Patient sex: F
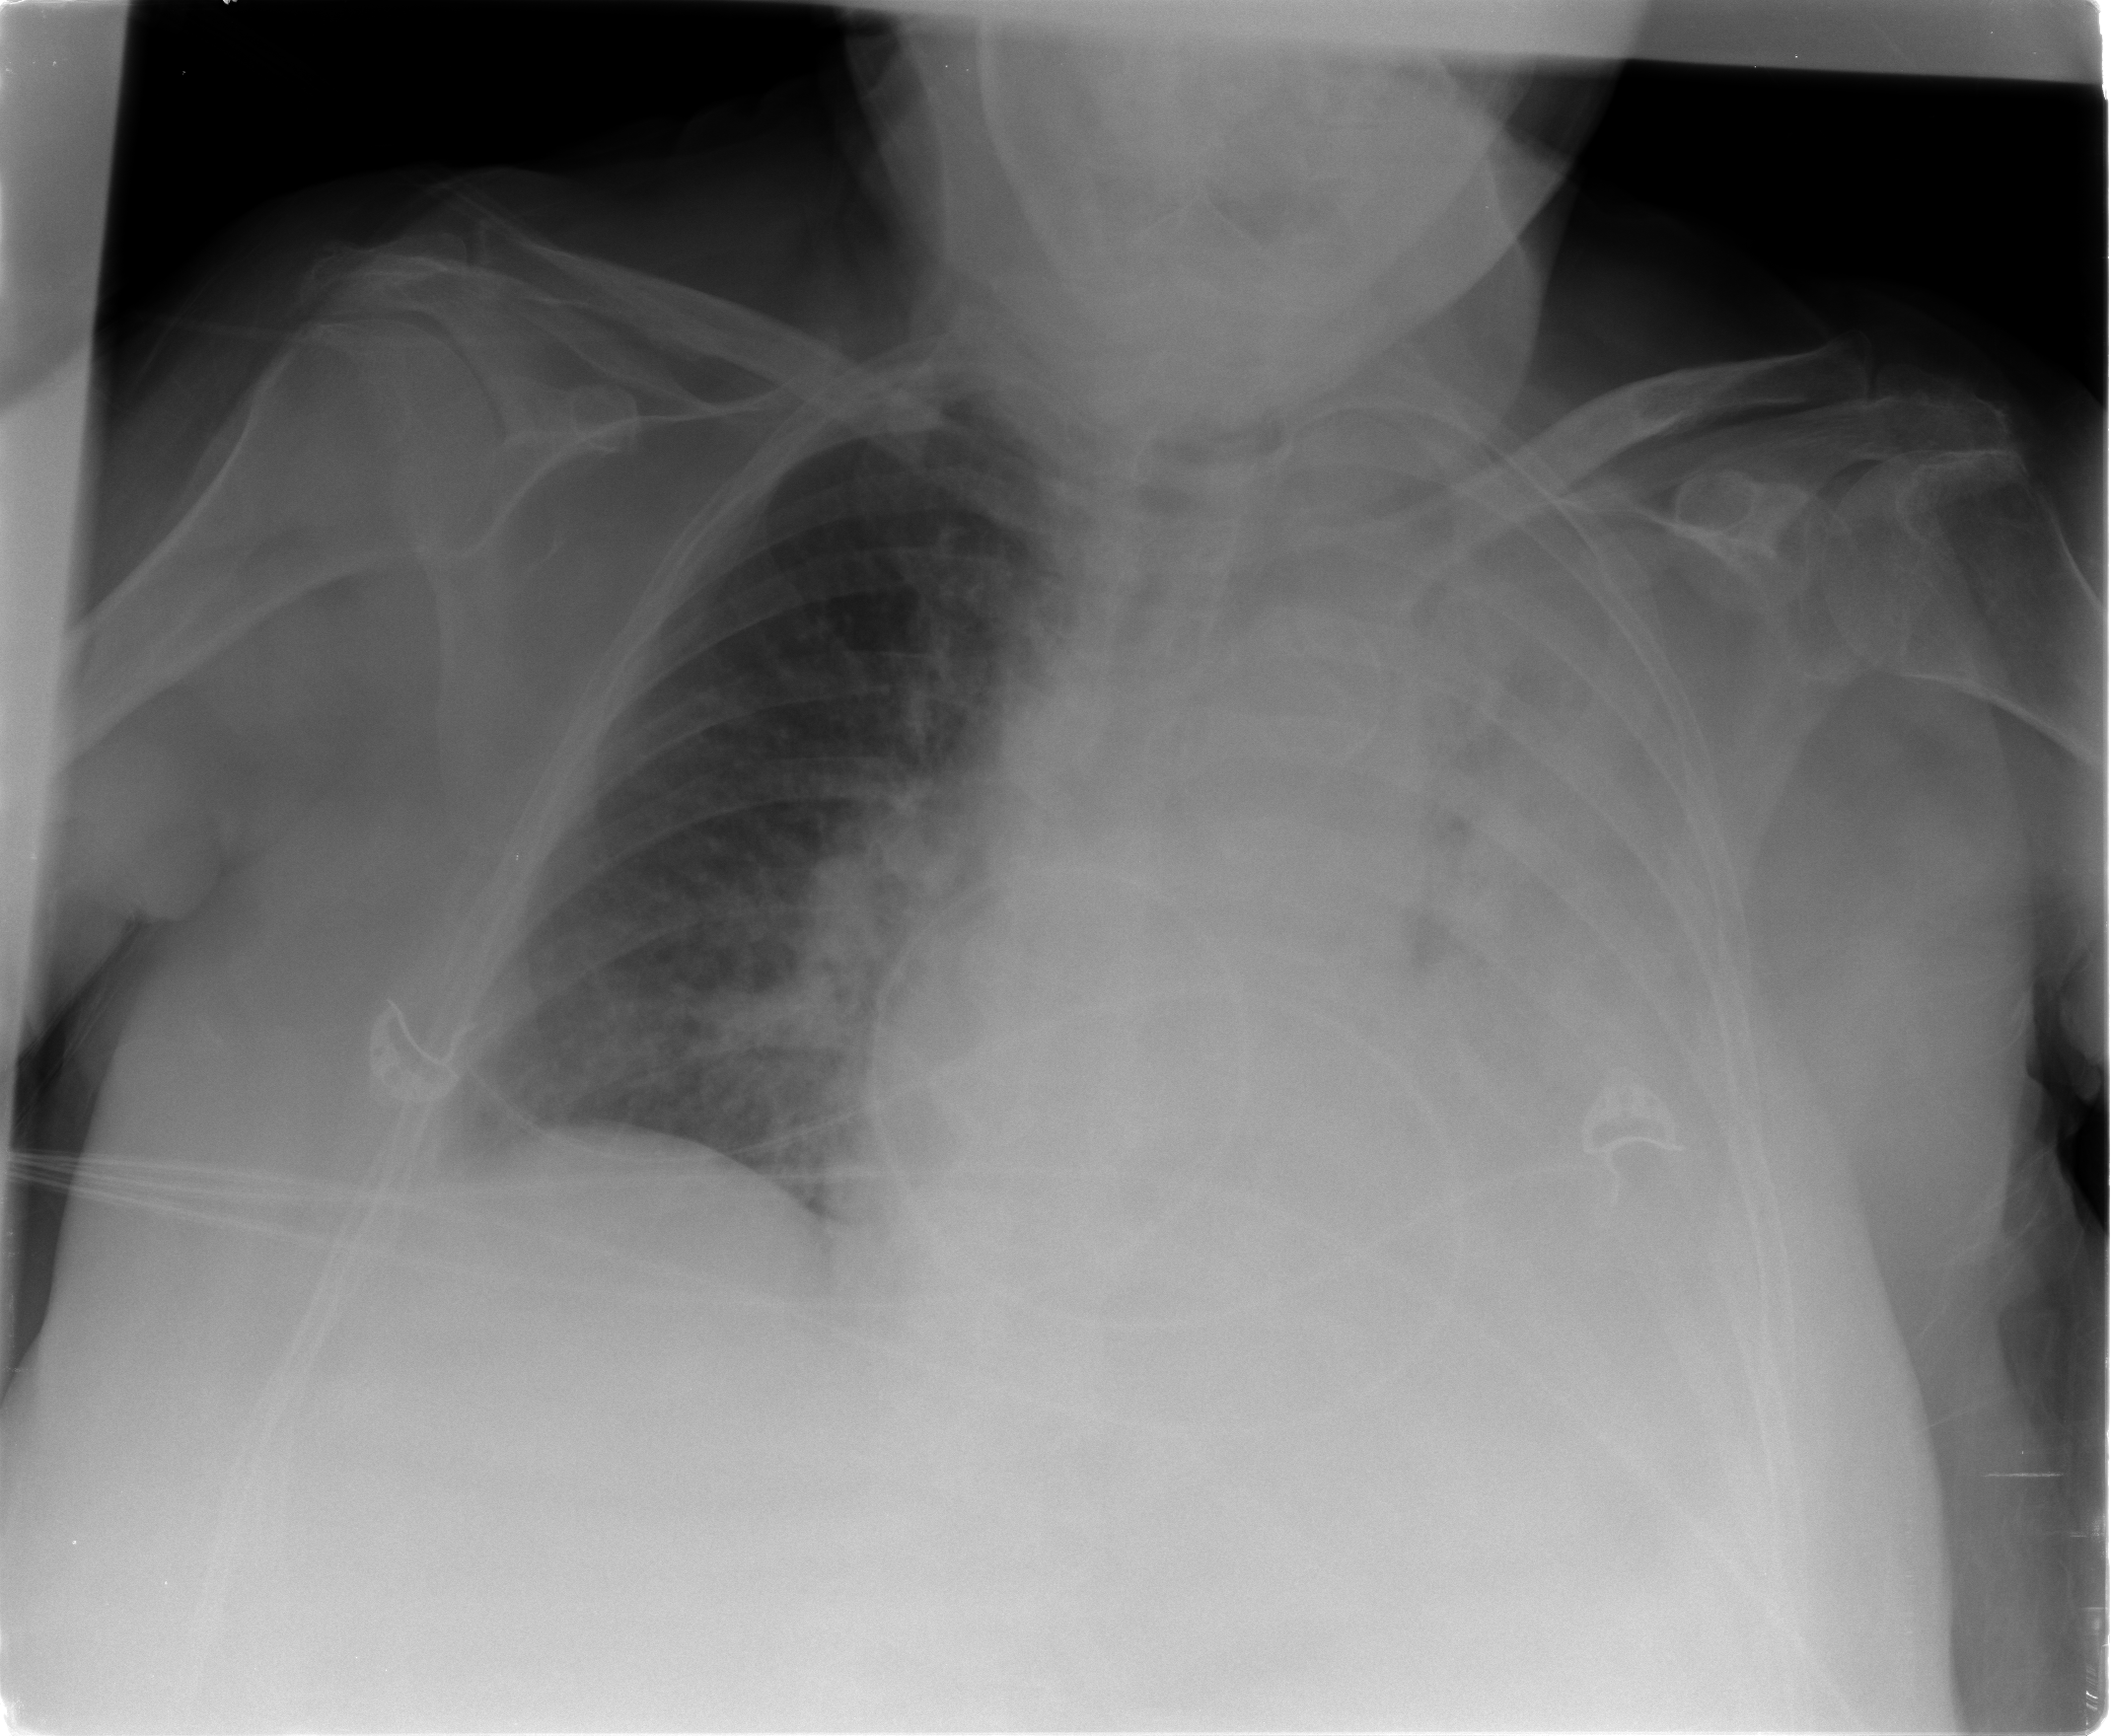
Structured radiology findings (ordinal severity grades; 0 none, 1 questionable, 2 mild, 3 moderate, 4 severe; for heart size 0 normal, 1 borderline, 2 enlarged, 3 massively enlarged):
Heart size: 2
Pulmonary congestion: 2
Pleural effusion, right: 0
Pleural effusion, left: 4
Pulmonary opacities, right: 0
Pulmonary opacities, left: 4
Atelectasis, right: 0
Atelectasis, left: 4